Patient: sex M, age 48
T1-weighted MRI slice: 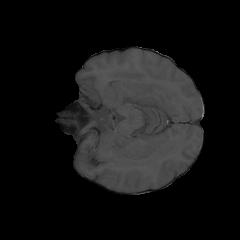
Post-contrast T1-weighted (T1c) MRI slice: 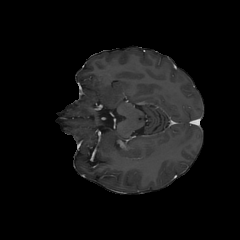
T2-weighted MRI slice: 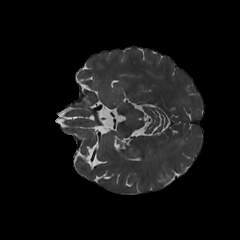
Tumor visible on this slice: no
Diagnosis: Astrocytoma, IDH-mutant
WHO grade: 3